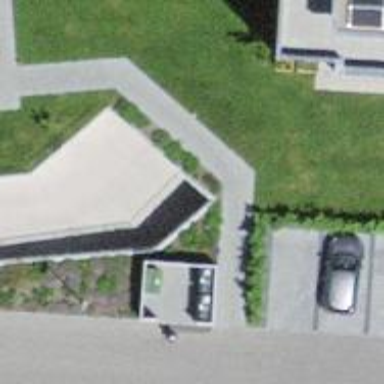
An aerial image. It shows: Parking entrance.